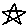
Label: star